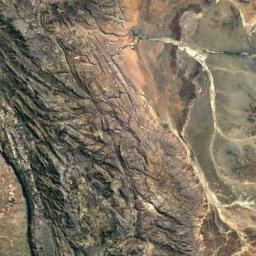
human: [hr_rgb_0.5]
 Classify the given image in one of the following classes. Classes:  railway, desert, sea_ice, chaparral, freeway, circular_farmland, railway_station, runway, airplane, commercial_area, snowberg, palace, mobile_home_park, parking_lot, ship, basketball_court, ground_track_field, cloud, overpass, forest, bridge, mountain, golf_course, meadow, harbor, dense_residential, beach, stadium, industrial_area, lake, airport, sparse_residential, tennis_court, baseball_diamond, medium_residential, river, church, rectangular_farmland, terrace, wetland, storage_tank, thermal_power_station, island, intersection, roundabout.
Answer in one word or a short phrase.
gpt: mountain